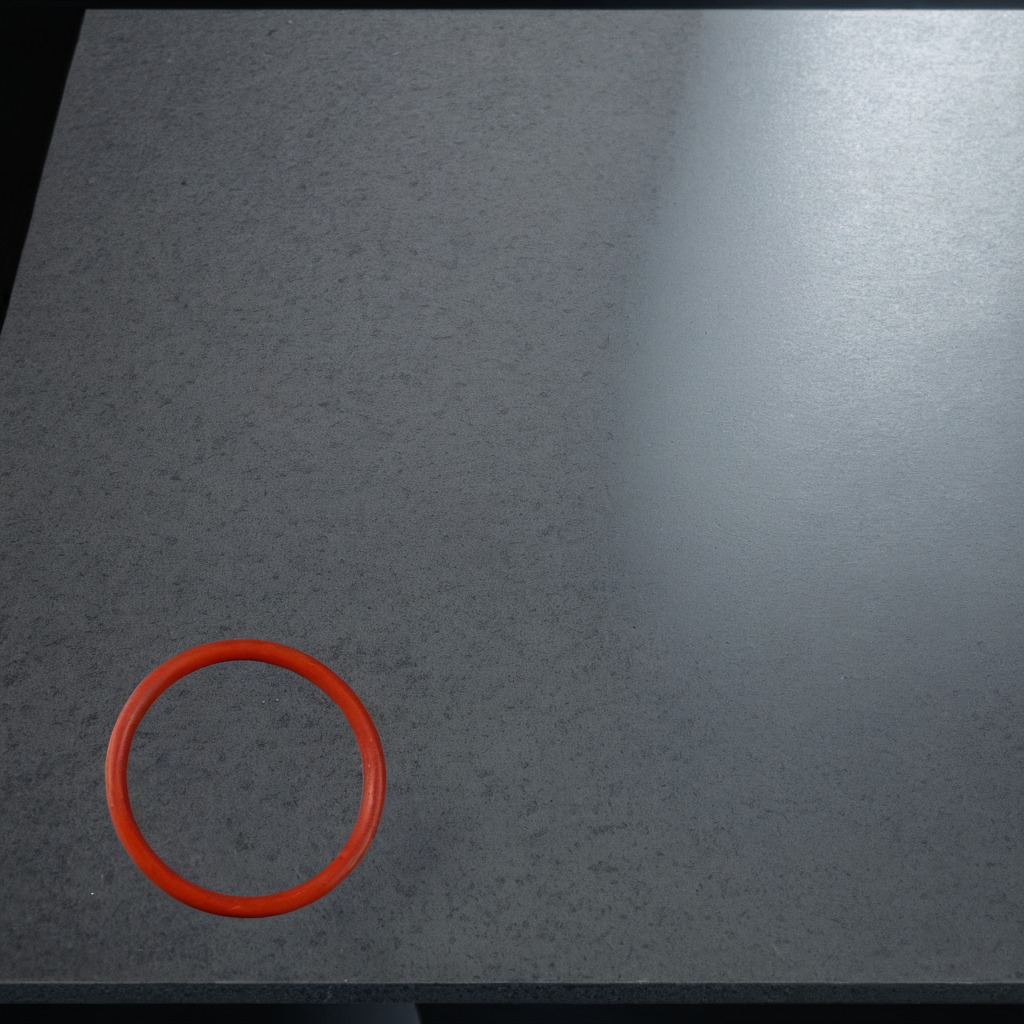
A rubber O-ring is lying on a clean granite table inside a workshop at night.